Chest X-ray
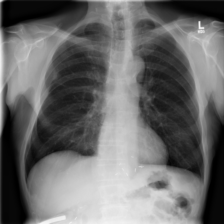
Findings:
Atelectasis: negative
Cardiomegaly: negative
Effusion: negative
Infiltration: positive
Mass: negative
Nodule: positive
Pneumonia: negative
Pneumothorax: negative
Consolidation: negative
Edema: negative
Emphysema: negative
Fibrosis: negative
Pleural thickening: positive
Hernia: negative